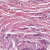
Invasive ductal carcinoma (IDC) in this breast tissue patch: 1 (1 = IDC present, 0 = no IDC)